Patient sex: F
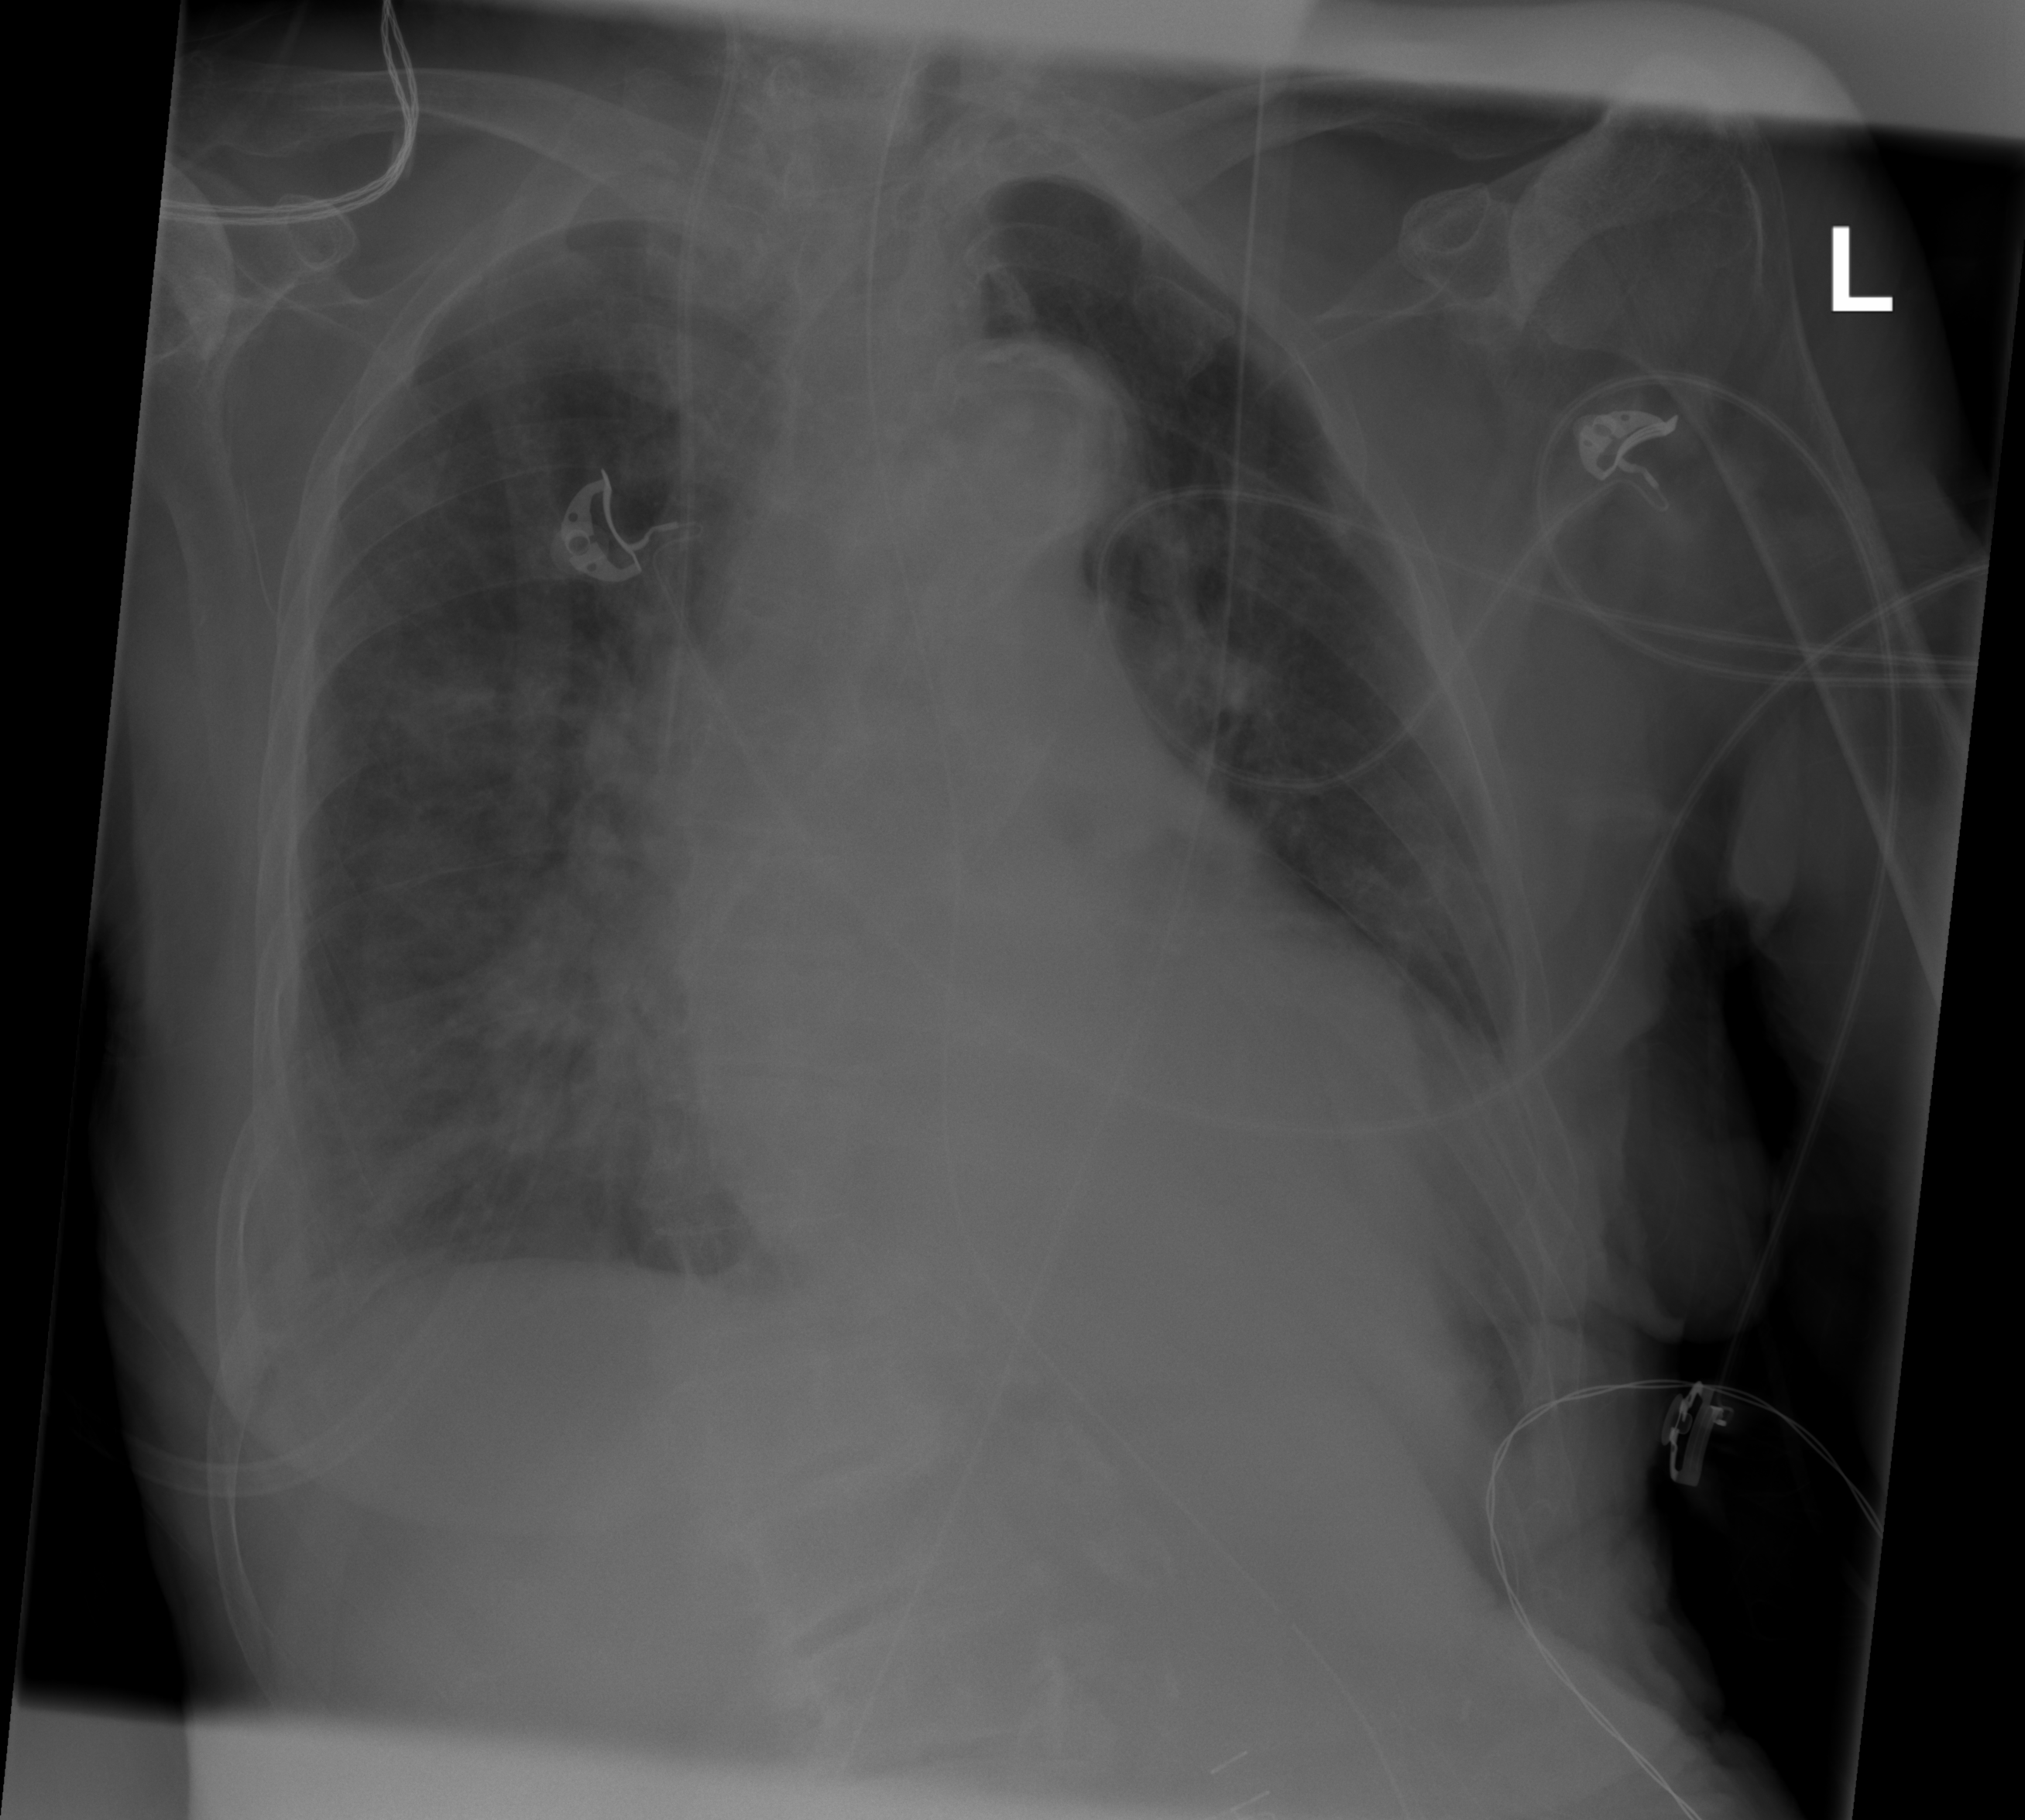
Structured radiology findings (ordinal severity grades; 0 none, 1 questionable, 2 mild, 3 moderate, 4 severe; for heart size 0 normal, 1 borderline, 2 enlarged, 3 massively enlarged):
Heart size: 0
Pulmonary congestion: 2
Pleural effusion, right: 2
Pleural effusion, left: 2
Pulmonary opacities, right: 2
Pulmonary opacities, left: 0
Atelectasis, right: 2
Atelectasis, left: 2